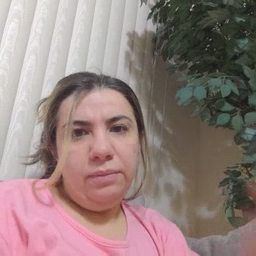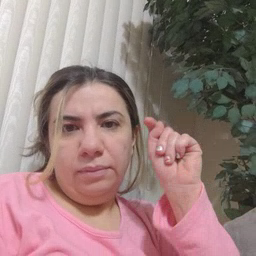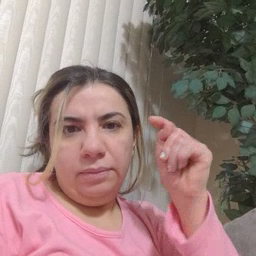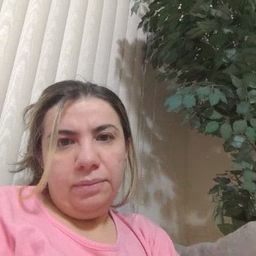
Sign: toy